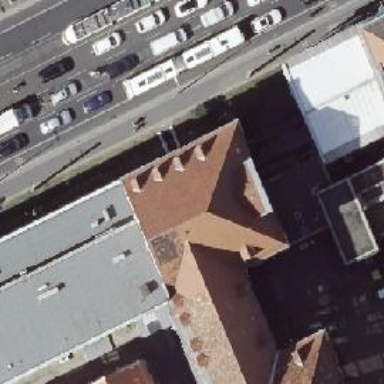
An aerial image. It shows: Building with ridge on the roof.